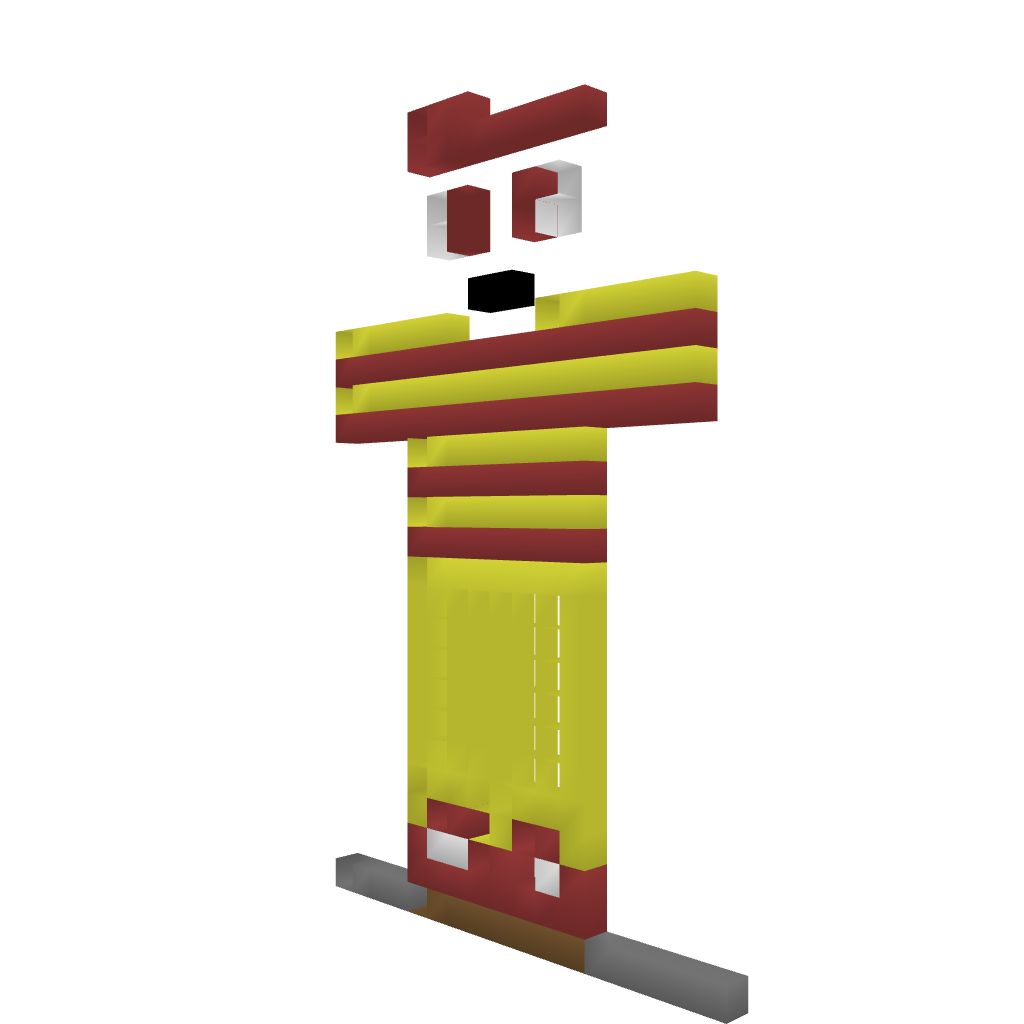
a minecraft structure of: Statue#1 bad low quality